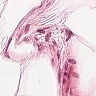
Metastatic tissue present: no